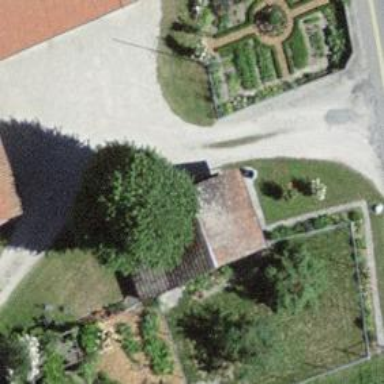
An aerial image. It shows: Rural barn.